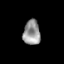
Tissue: skin
Cell type: Epithelial cells
Senescence score: 0.2746
Nuclear area (px): 413
Mean DAPI intensity: 150.593